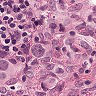
Metastatic tissue present: yes